Field crop: tomato
Growth stage: 1
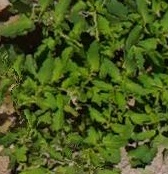
Species: tomato